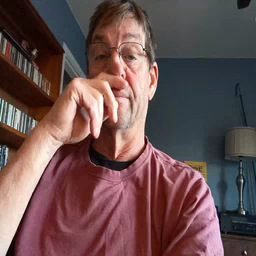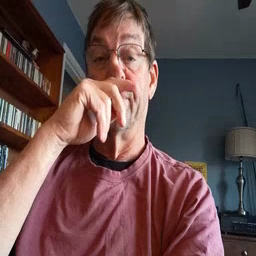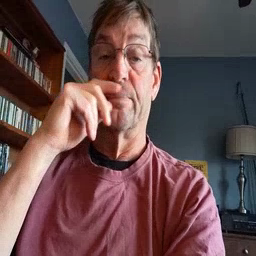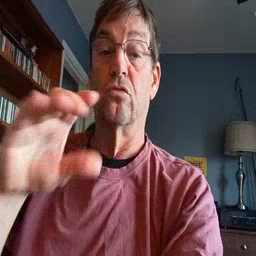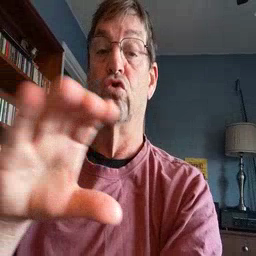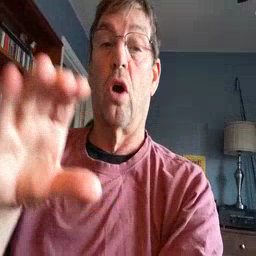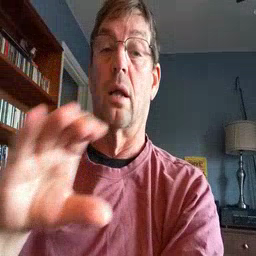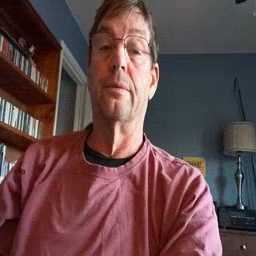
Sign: chocolate